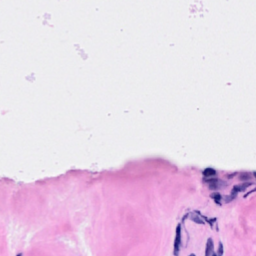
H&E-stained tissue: Breast